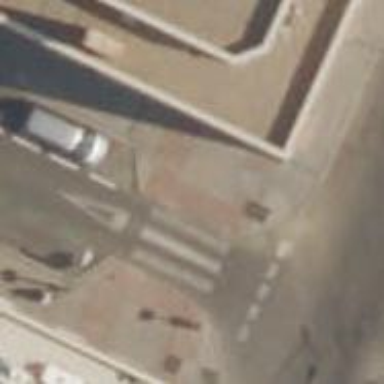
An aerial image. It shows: Uncontrolled zebra crossing on footway.